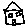
Label: house